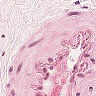
Metastatic tissue present: no